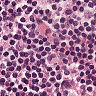
Metastatic tissue present: no